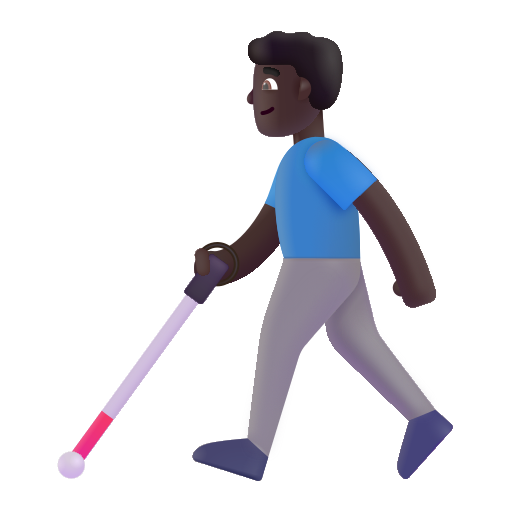
man with white cane color dark